Question: I am working on GUI where I have a system with graphs.
I want to use the spanselector in the graph i do visualize.
I have searched and i can't understand how to use the span selector while calling the matplotlib widget.
This is an example i'm following to plot. it has 3 parts(main,mplwidget,ui file)
the main code file
'''
# ------------------------------------------------------
# ---------------------- main.py -----------------------
# ------------------------------------------------------
from PyQt5.QtWidgets import*
from PyQt5.uic import loadUi
from matplotlib.backends.backend_qt5agg import (NavigationToolbar2QT as NavigationToolbar)
import numpy as np
import random
#from matplotlib.widgets import SpanSelector
class MatplotlibWidget(QMainWindow):
def __init__(self):
QMainWindow.__init__(self)
loadUi("qt_designer.ui",self)
self.setWindowTitle("PyQt5 & Matplotlib Example GUI")
self.pushButton_generate_random_signal.clicked.connect(self.update_graph)
self.addToolBar(NavigationToolbar(self.MplWidget.canvas, self))
def update_graph(self):
fs = 500
f = random.randint(1, 100)
ts = 1/fs
length_of_signal = 100
t = np.linspace(0,1,length_of_signal)
cosinus_signal = np.cos(2*np.pi*f*t)
sinus_signal = np.sin(2*np.pi*f*t)
self.MplWidget.canvas.axes.clear()
self.MplWidget.canvas.axes.plot(t, cosinus_signal)
self.MplWidget.canvas.axes.plot(t, sinus_signal)
self.MplWidget.canvas.axes.legend(('cosinus', 'sinus'),loc='upper right')
self.MplWidget.canvas.axes.set_title('Cosinus - Sinus Signal')
self.MplWidget.canvas.draw()
#span = self.MplWidget.canvas.axes.SpanSelector(ax1, onselect, 'horizontal', useblit=True,rectprops=dict(alpha=0.5, facecolor='red'))
def onselect(min_value, max_value):
print(min_value, max_value)
return min_value, max_value
app = QApplication([])
window = MatplotlibWidget()
window.show()
app.exec_()
'''
the mplwidget file
'''
# ------------------------------------------------------
# -------------------- mplwidget.py --------------------
# ------------------------------------------------------
from PyQt5.QtWidgets import*
from matplotlib.backends.backend_qt5agg import FigureCanvas
from matplotlib.figure import Figure
class MplWidget(QWidget):
def __init__(self, parent = None):
QWidget.__init__(self, parent)
self.canvas = FigureCanvas(Figure())
vertical_layout = QVBoxLayout()
vertical_layout.addWidget(self.canvas)
self.canvas.axes = self.canvas.figure.add_subplot(111)
self.setLayout(vertical_layout)
'''
the ui file is attached to this link with all the codes:
<URL>
in the other way this is the example code to use the span selector:
'''
import matplotlib.pyplot as plt
import matplotlib.widgets as mwidgets
fig, ax = plt.subplots()
ax.plot([1, 2, 3], [10, 50, 100])
def onselect(vmin, vmax):
print(vmin, vmax)
rectprops = dict(facecolor='blue', alpha=0.5)
span = mwidgets.SpanSelector(ax, onselect, 'horizontal',span_stays=True,button=1,,rectprops=rectprops)
fig.show()
'''
//////////////////////////////////////////////////////////////////////////////
i tried a lot of ways to assess the span selector but im a little bit confused in the way it works and how i should connect the the structure of code?
if i run whithin The comented line:
'span = self.MplWidget.canvas.axes.SpanSelector(ax1, onselect, 'horizontal', useblit=True,rectprops=dict(alpha=0.5, facecolor='red'))'
its shown the following error:
AttributeError:''AxesSubplot' object has no attribute 'SpanSelector''
finally, this is the desire result

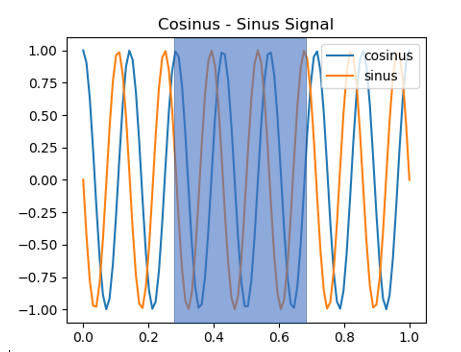
Answer: You have to pass the 'self.MplWidget.canvas.axes' as ax:
'''
# ...
self.MplWidget.canvas.draw()
self.span = SpanSelector(
self.MplWidget.canvas.axes,
self.onselect,
"horizontal",
useblit=True,
rectprops=dict(alpha=0.5, facecolor="red"),
)
def onselect(self, min_value, max_value):
print(min_value, max_value)
'''
'select''self''self.select'
<URL>